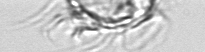
Label: Leegaardiella_ovalis